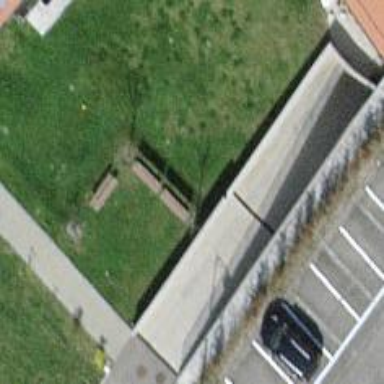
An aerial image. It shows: Bench for seating.